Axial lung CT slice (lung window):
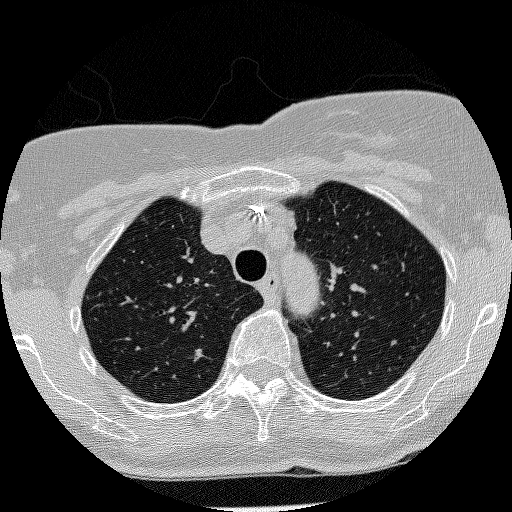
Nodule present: yes
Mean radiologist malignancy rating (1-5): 3